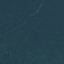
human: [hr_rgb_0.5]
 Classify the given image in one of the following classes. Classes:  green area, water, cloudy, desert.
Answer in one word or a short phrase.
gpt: green area